Question: I want to generate in google line graph the same in the picture but I cannot to do it. I have A,B and C each of these letters have some values ( A1, A2, B1, B2 ... e.g ) The date is the same it differs only time ( minutes or seconds but day is similar ) I could generate only one point for one letter in one date:
'''
[cols] => Array
(
[0] => Array
(
[id] =>
[label] => Timestamp
[type] => string
)
[1] => Array
(
[id] =>
[label] => A
[type] => number
)
[2] => Array
(
[id] =>
[label] => B
[type] => number
)
[3] => Array
(
[id] =>
[label] => C
[type] => number
)
)
[rows] => Array
(
[0] => Array
(
[c] => Array
(
[0] => Array
(
[v] => 2014-01-30
)
[1] => Array
(
[v] => 120
)
[2] => Array
(
[v] => 100
)
[3] => Array
(
[v] => 35
)
)
)
[1] => Array
(
[c] => Array
(
[0] => Array
(
[v] => 2014-01-30
)
[1] => Array
(
[v] => 334
)
[2] => Array
(
[v] => 55
)
[3] => Array
(
[v] => 15
)
)
)
)
'''
These code gives me 3 seperate lines with only 3 values in one date ( 2014-01-30 ) and next date is also the same ( 2014-01-30 ) But I want to collect all these data in one line as I mentioned in photo below. Thanks in advance for everybody!

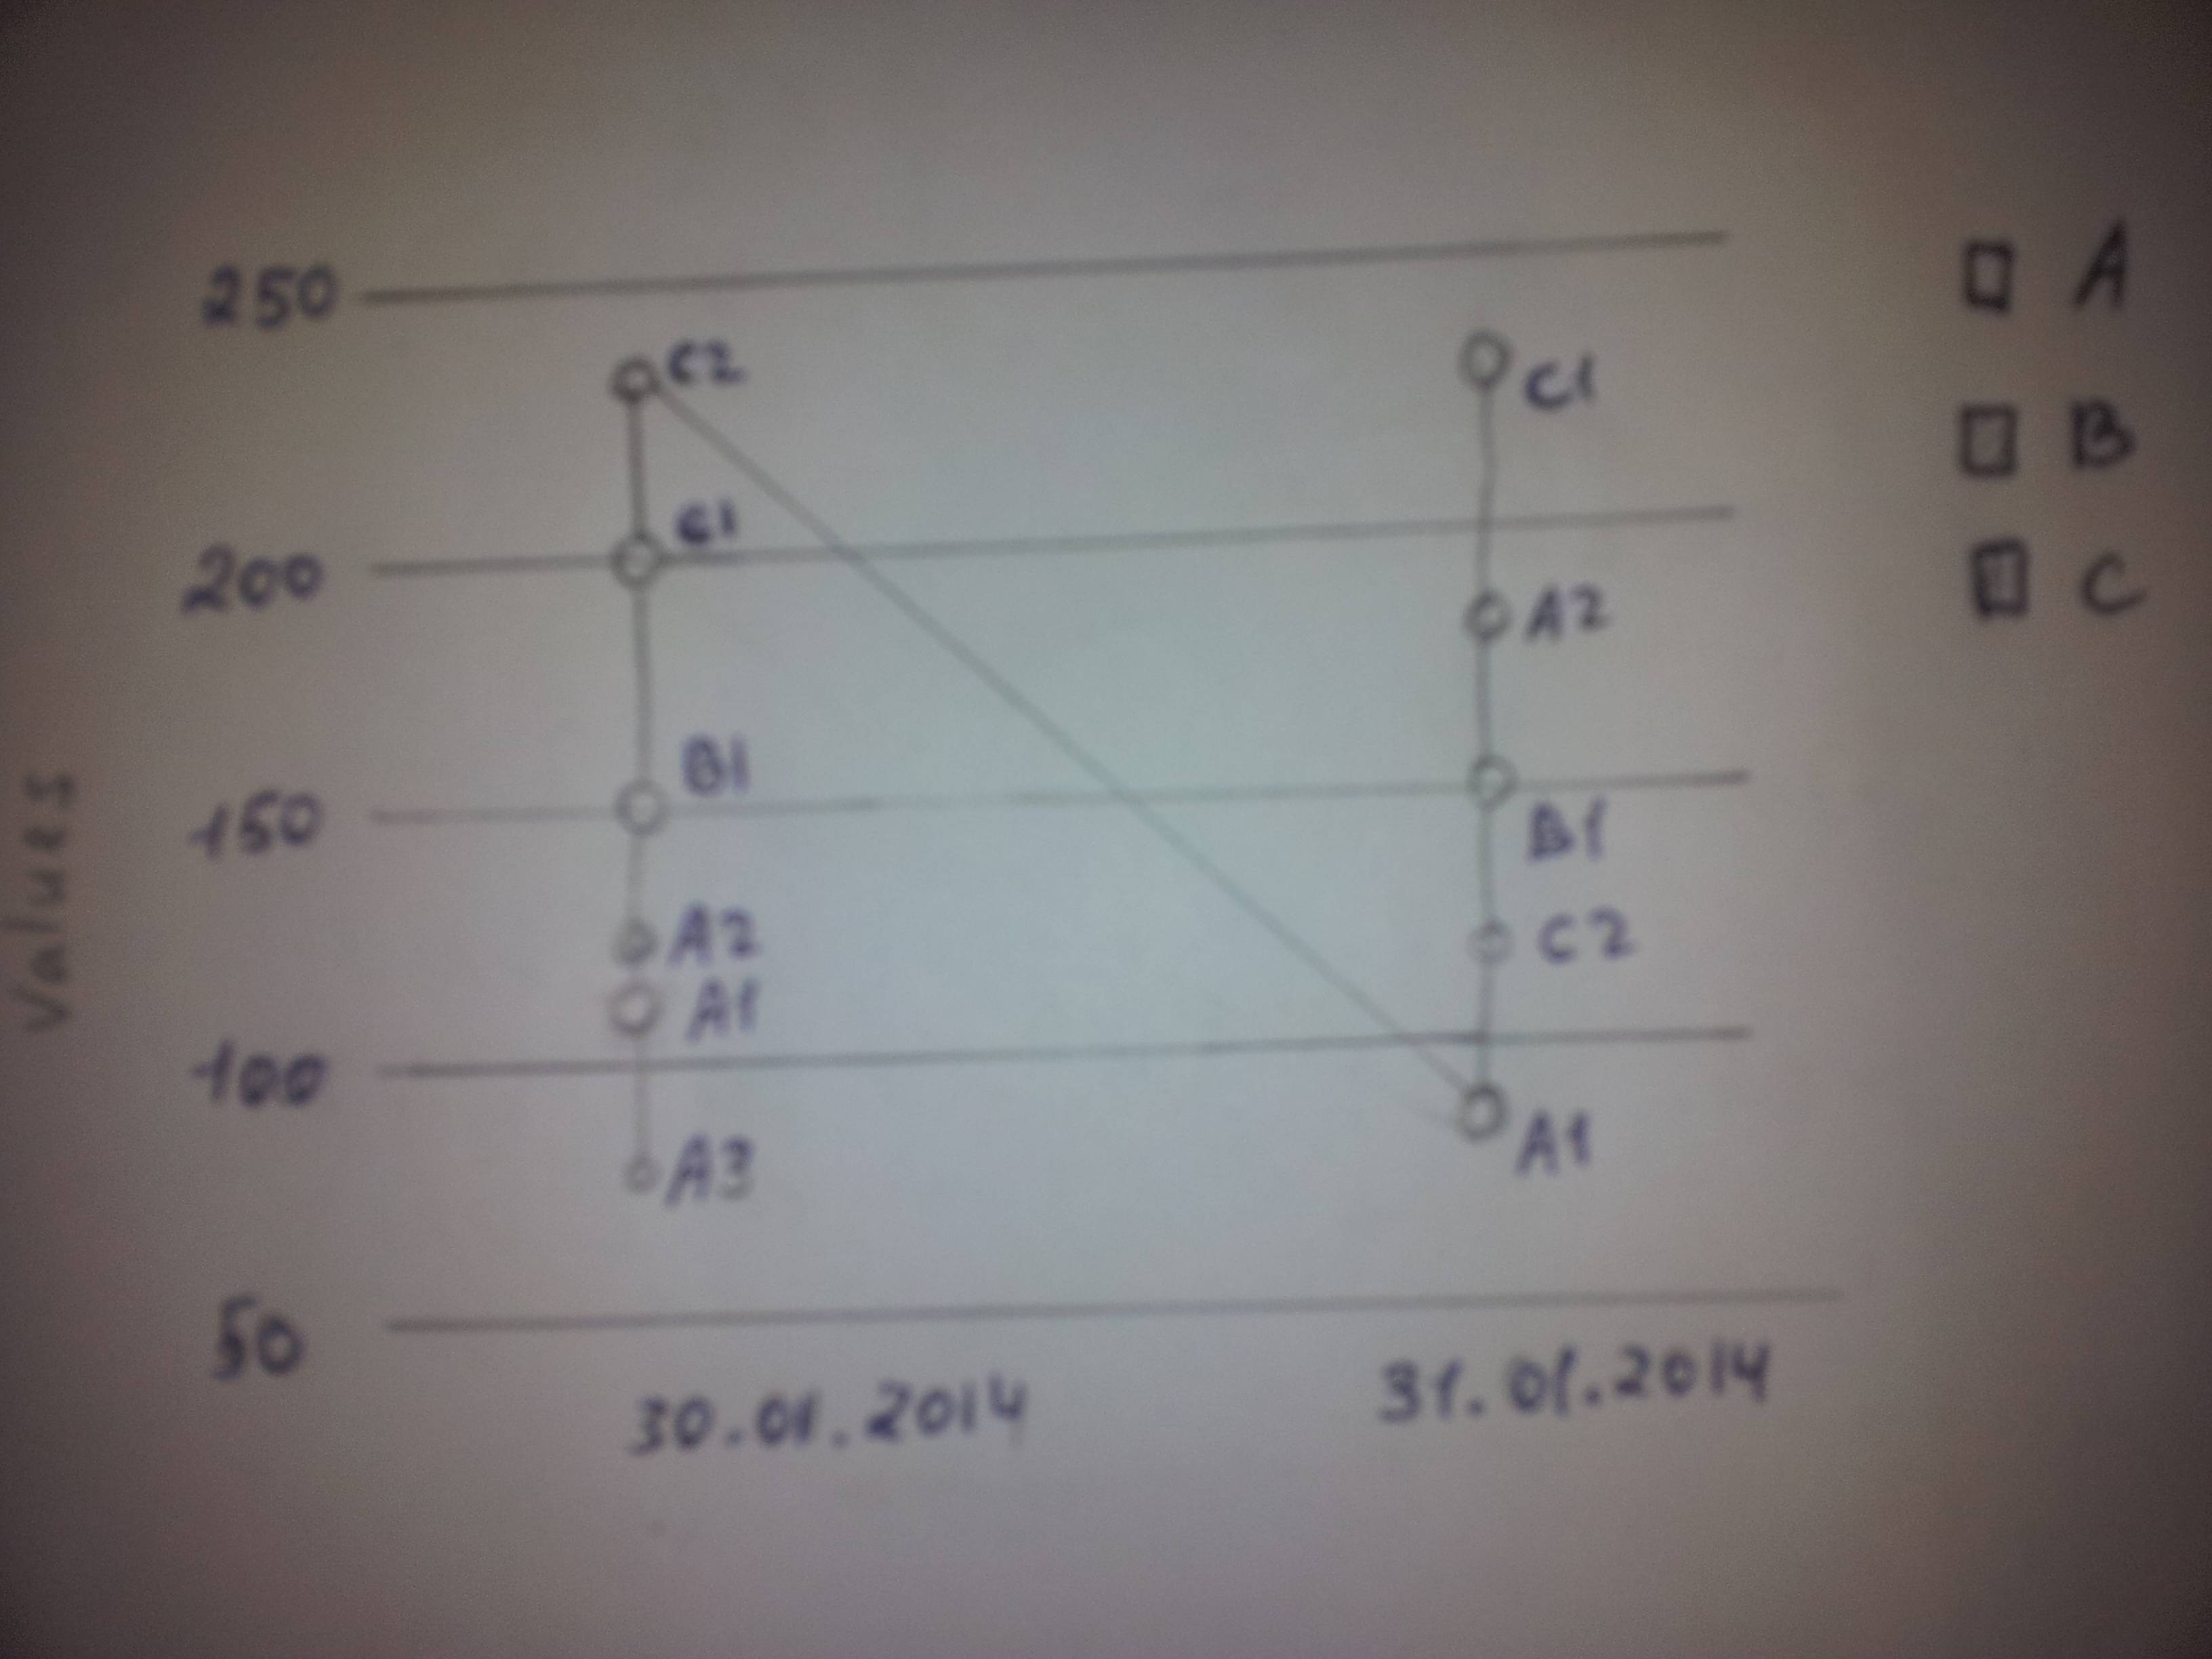
Answer: Making this work is going to require a bit of trickery. You need to organize your data like this:
'''
Date | Type | Value | Label
---------------------------------
30.01.2014 | A | 75 | A1
30.01.2014 | A | 100 | A2
30.01.2014 | A | 125 | A3
30.01.2014 | B | 150 | B1
30.01.2014 | B | 175 | B2
30.01.2014 | B | 200 | B3
30.01.2014 | C | 180 | C1
30.01.2014 | C | 210 | C2
30.01.2014 | C | 270 | C3
31.01.2014 | A | 75 | A1
31.01.2014 | A | 100 | A2
31.01.2014 | A | 125 | A3
31.01.2014 | B | 150 | B1
31.01.2014 | B | 175 | B2
31.01.2014 | B | 200 | B3
31.01.2014 | C | 180 | C1
31.01.2014 | C | 210 | C2
31.01.2014 | C | 270 | C3
'''
The data needs to be ordered in the order you want the line drawn (so if you want the line to be in the order A1, A2, A3, B1, B2, B3 on 30.01.2014, then that is the order it must be in the table).
Next, you need to use a DataView to split this into multiple series of data to get the points color-coded like your legend:
'''
var view = new google.visualization.DataView(data);
view.setColumns([0, {
type: 'number',
label: 'A',
calc: function (dt, row) {
return (dt.getValue(row, 1) == 'A') ? dt.getValue(row, 2) : null;
}
}, {
type: 'string',
role: 'annotation',
calc: function (dt, row) {
return (dt.getValue(row, 1) == 'A') ? dt.getValue(row, 3) : null;
}
}, {
type: 'number',
label: 'A',
calc: function (dt, row) {
return (dt.getValue(row, 1) == 'B') ? dt.getValue(row, 2) : null;
}
}, {
type: 'string',
role: 'annotation',
calc: function (dt, row) {
return (dt.getValue(row, 1) == 'B') ? dt.getValue(row, 3) : null;
}
}, {
type: 'number',
label: 'A',
calc: function (dt, row) {
return (dt.getValue(row, 1) == 'C') ? dt.getValue(row, 2) : null;
}
}, {
type: 'string',
role: 'annotation',
calc: function (dt, row) {
return (dt.getValue(row, 1) == 'C') ? dt.getValue(row, 3) : null;
}
}, 2]);
'''
Then, when drawing the chart, set the 'series' option to make the points and line appear correctly:
'''
series: {
0: {
// series A options
pointSize: 3,
lineWidth: 0
// you can set the color here with the "color" option if you want
},
1: {
// series B options
pointSize: 3,
lineWidth: 0
// you can set the color here with the "color" option if you want
},
2: {
// series C options
pointSize: 3,
lineWidth: 0
// you can set the color here with the "color" option if you want
},
3: {
// this series draws the line
pointSize: 0,
lineWidth: 1,
visibleInLegend: false,
enableInteractivity: false
// you can set the color here with the "color" option if you want
}
}
'''
See an example here: <URL>